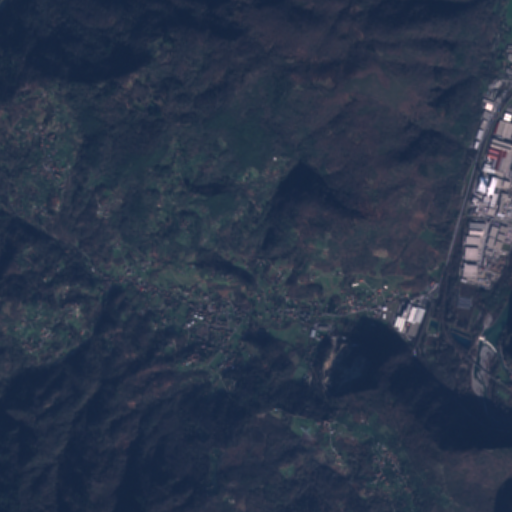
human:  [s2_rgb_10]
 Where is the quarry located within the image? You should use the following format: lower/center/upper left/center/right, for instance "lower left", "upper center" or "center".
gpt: The quarry is located in the lower right of the image.
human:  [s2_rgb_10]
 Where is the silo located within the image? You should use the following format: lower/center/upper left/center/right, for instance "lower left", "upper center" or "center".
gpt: The silo is located in the upper right of the image.
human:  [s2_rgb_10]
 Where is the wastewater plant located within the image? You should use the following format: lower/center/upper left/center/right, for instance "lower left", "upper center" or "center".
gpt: The wastewater plant is located in the center right of the image.
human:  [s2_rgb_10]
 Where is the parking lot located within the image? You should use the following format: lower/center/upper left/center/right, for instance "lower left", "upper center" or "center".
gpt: There is no parking lot in the image.